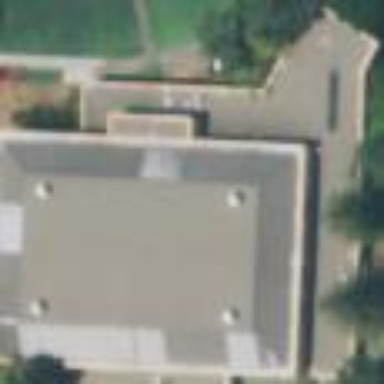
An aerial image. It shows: Sports centre building.